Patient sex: M
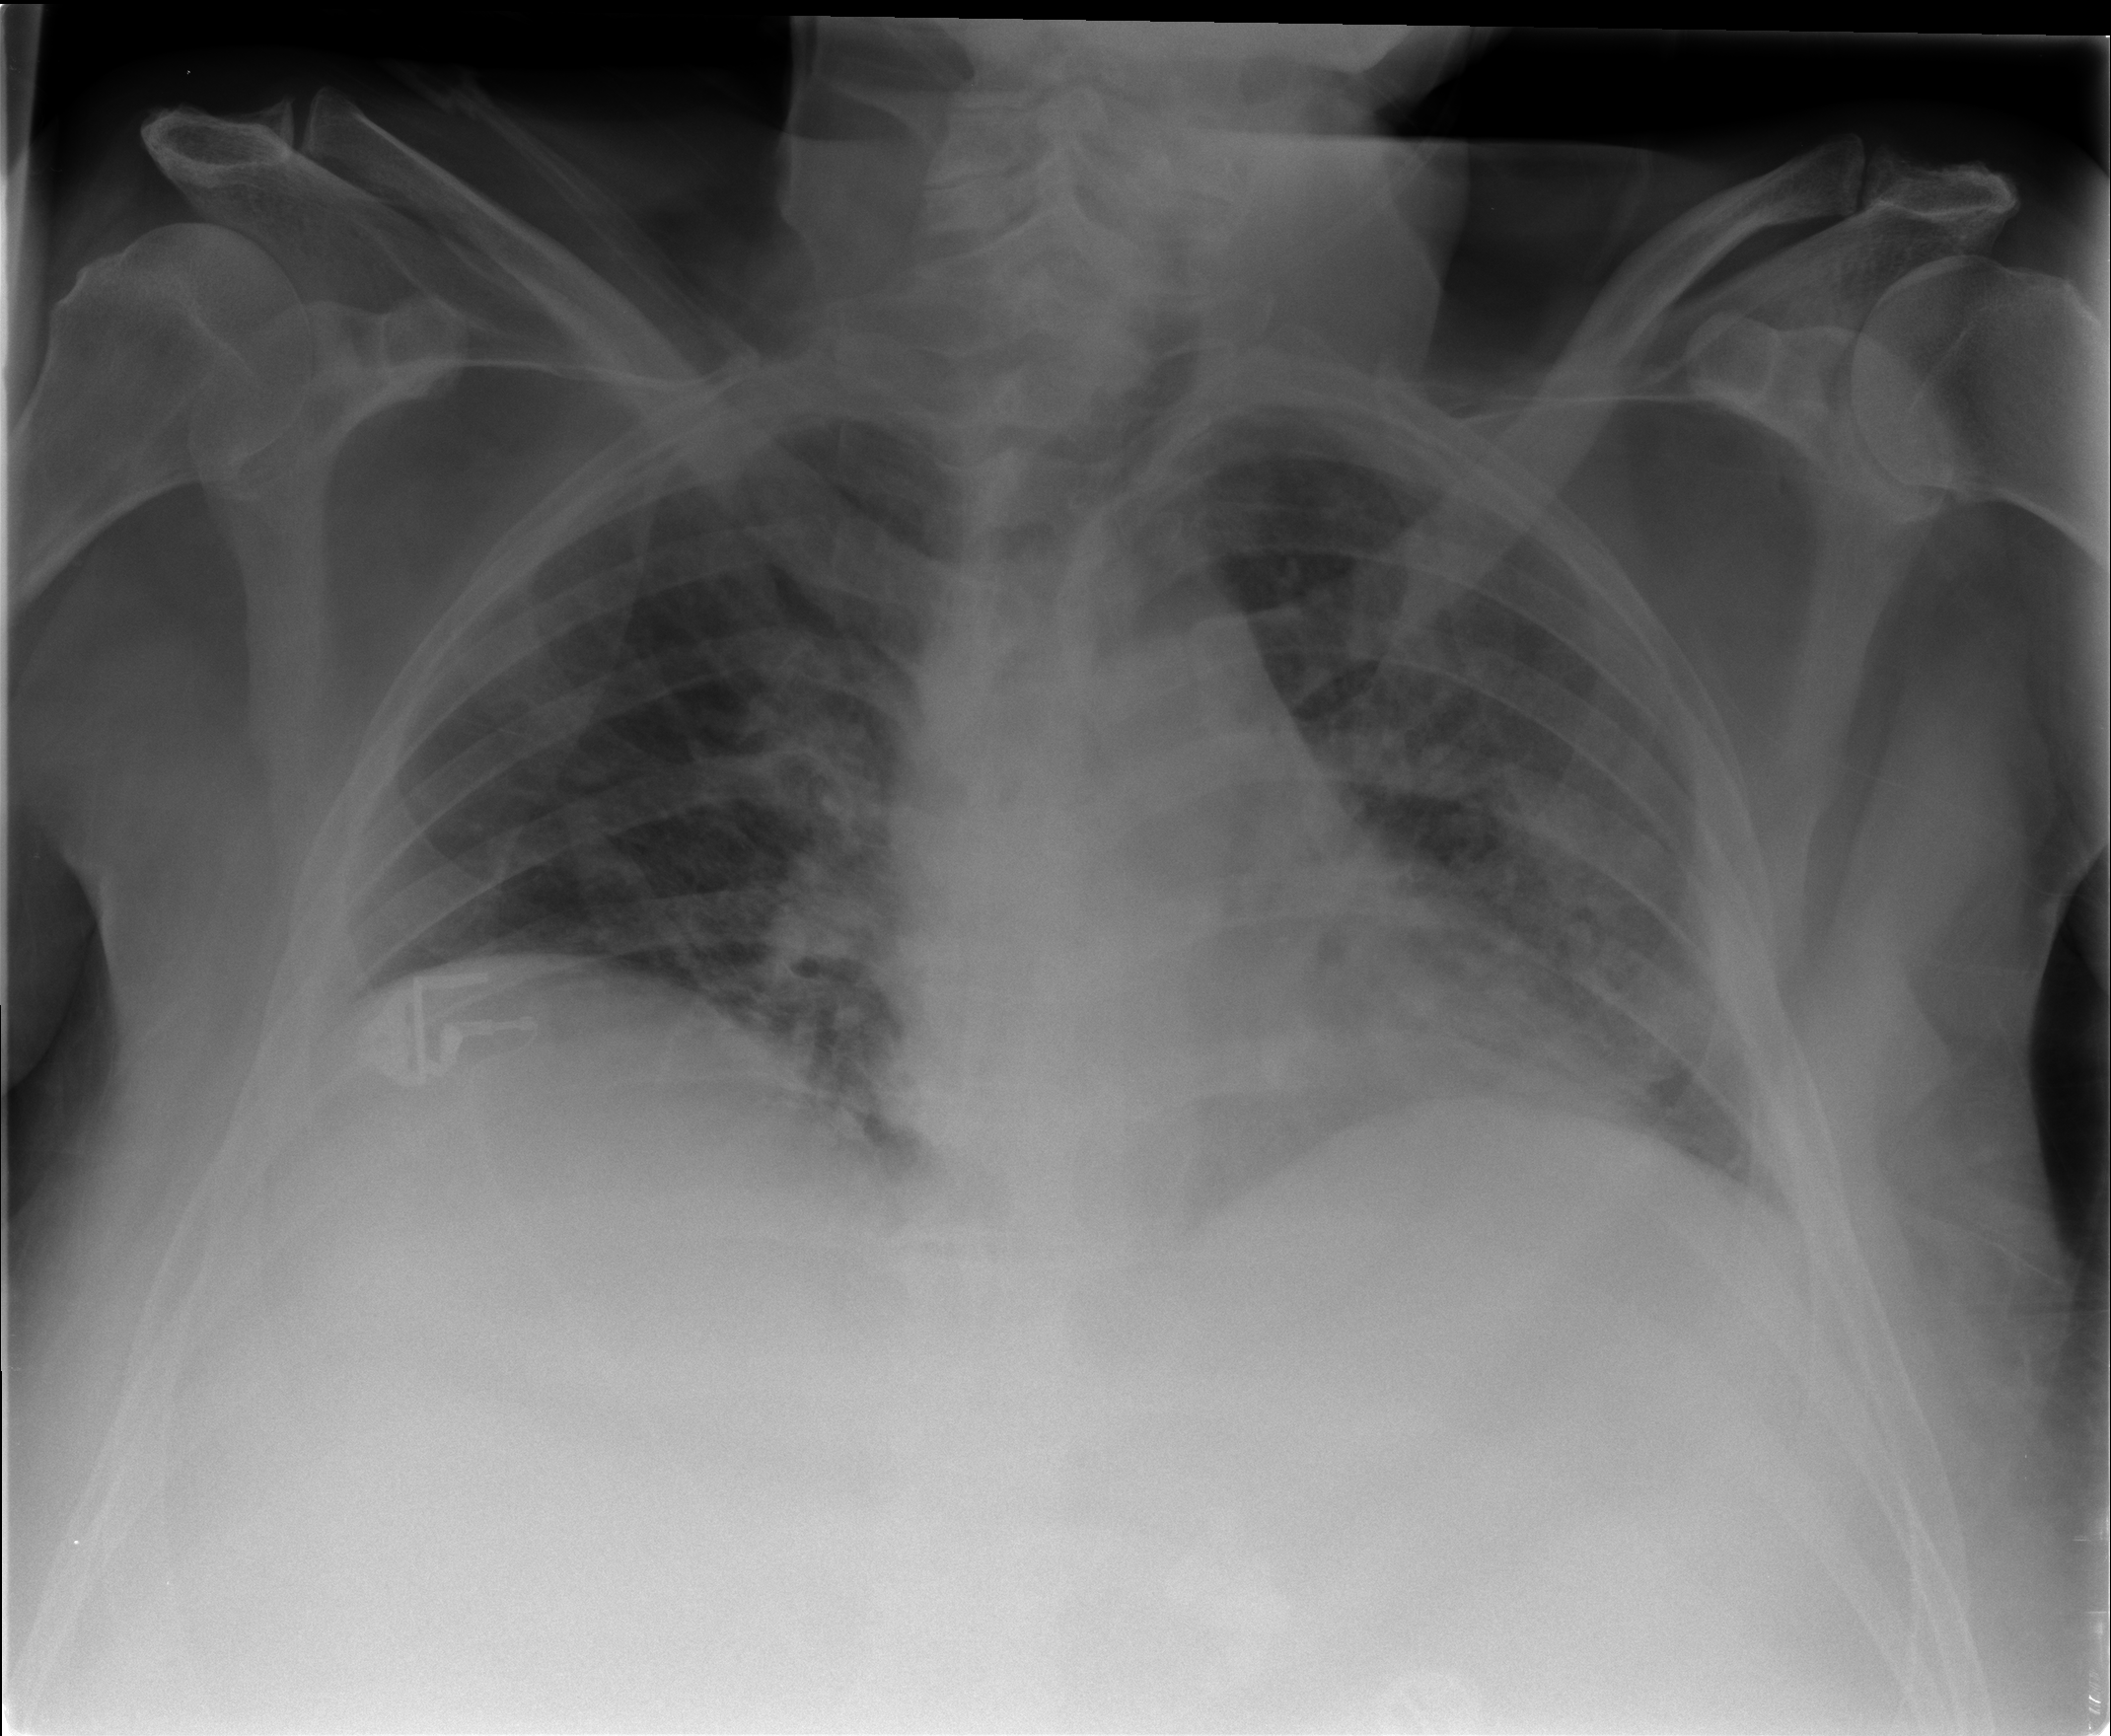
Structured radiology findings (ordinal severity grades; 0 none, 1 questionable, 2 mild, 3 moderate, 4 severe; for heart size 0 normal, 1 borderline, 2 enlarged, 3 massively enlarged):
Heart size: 1
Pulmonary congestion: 2
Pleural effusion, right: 0
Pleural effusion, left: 0
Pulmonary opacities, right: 2
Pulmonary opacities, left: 2
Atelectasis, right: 2
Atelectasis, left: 3